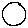
Label: circle